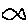
Label: fish